Question: I want to create a skin for TabBarButton looking like that sample:
There are out-rounded bottom corners. How I can make this with MXML marking?
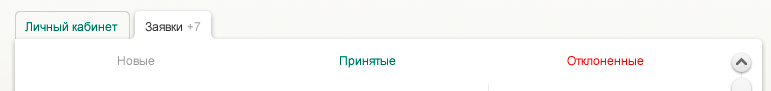
Answer: In your button skin for the 'Rect' set positive y radius and negative x radius.
'''
<s:Rect left="0" right="0" top="0" bottom="0"
bottomLeftRadiusX="-5" bottomLeftRadiusY="5"
bottomRightRadiusX="-5" bottomRightRadiusY="5">
'''